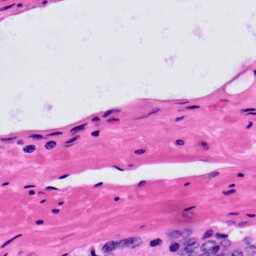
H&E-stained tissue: Prostate